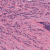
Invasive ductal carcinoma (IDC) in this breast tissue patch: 1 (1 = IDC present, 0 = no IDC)